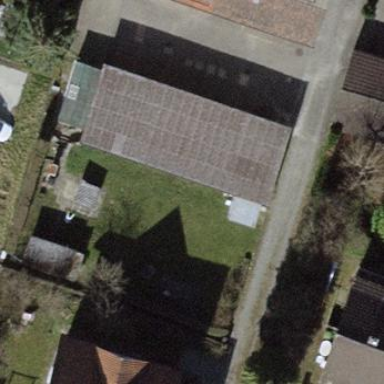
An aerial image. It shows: Group of garages.